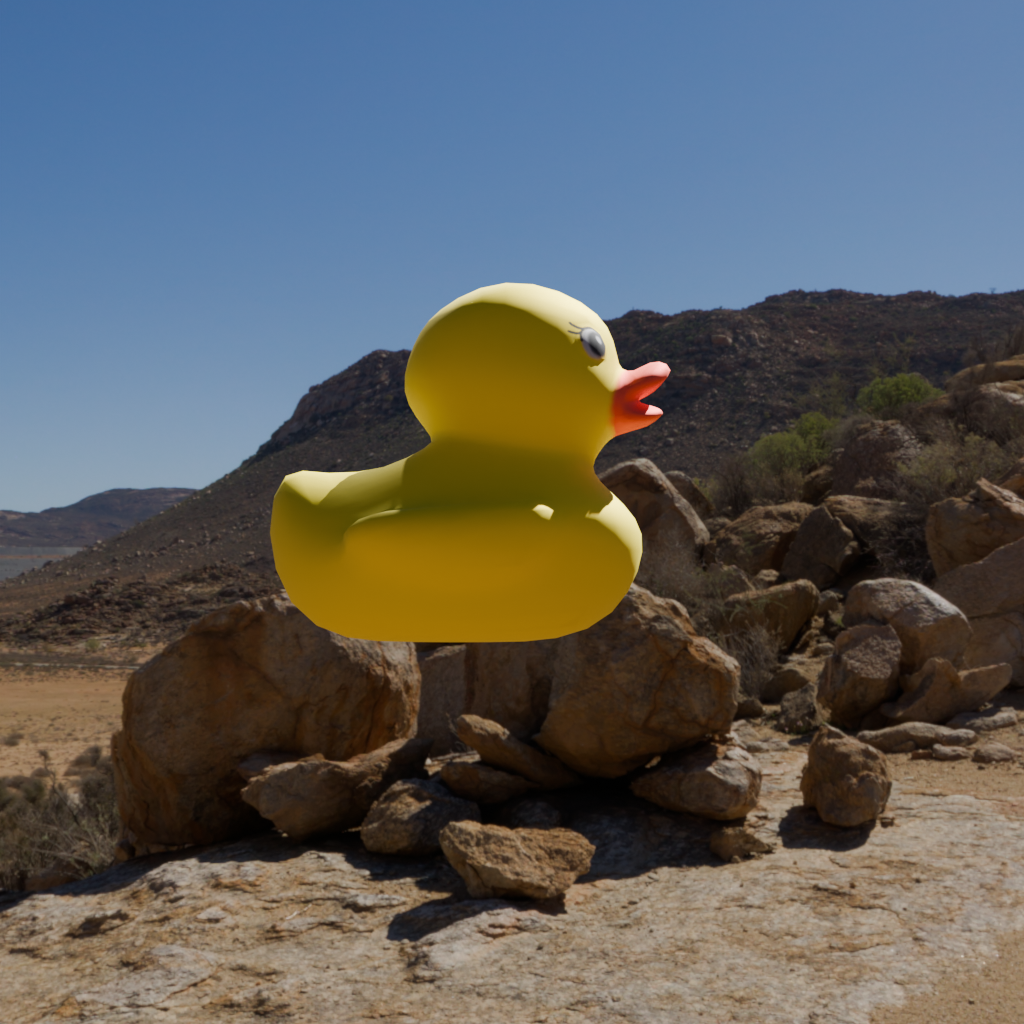
an image of a yellow rubber duck seen from <right> in a sunny desert landscape with a clear sky.